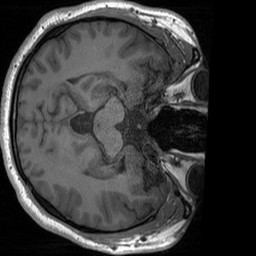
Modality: T1w
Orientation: axial
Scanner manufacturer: siemens
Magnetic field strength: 3 T
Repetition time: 1.54 s
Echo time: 0.00234 s